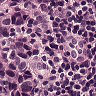
Metastatic tissue present: yes